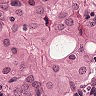
Metastatic tissue present: yes